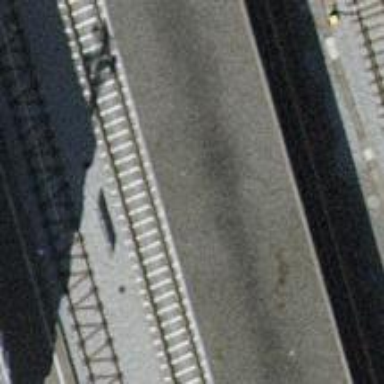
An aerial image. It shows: Road with steps.